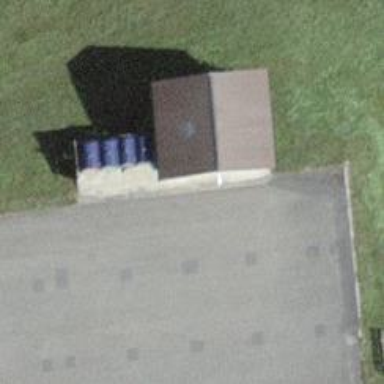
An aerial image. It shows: Recycling container for recycling.